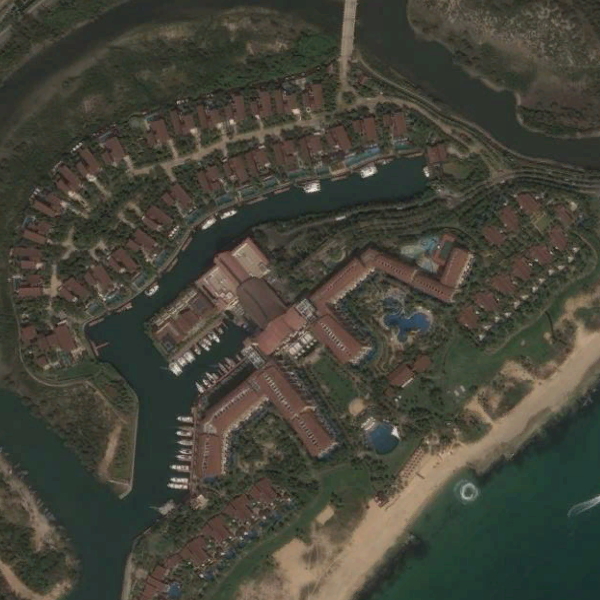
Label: Resort